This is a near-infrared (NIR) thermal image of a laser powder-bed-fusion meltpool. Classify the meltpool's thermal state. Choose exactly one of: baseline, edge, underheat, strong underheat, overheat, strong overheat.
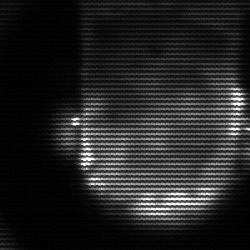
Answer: baseline